Question: Im trying to connect two nodes with a 'CubicCurve' and want to track changes in the node to move the curve at the right place. It looks like this:

These 'TitledPane''s are draggable so I need to listen for position changes of the nodes. Since the curve is connected to these blue and green buttons the 'layoutX' or 'layoutY' properties of the buttons dont change when the parent is moved.
My question: is there a general way to listen for a position change of nodes or should I write a custom listener that is called when the 'TitledPane' is moved?
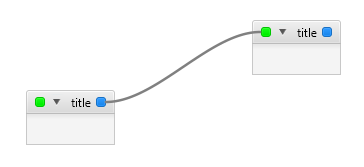
Answer: You can listen to the <URL>. Note that, as mentioned in the Javadocs, this listener will be notified if any of the node's parent's layout bounds are changed, so it's important to keep the code in the listener minimal in terms of computational expense.